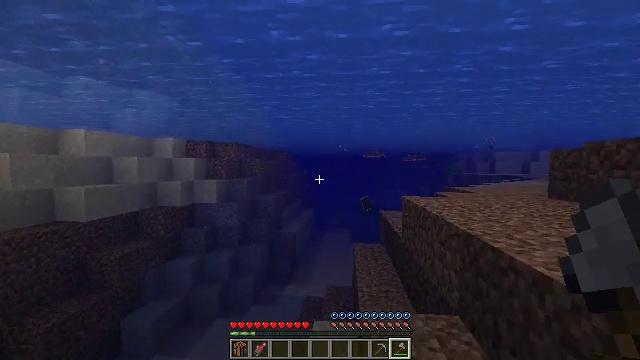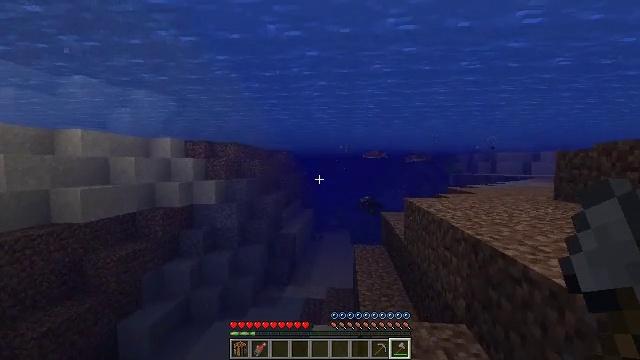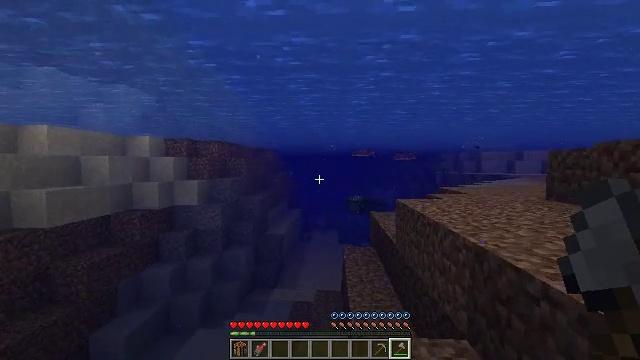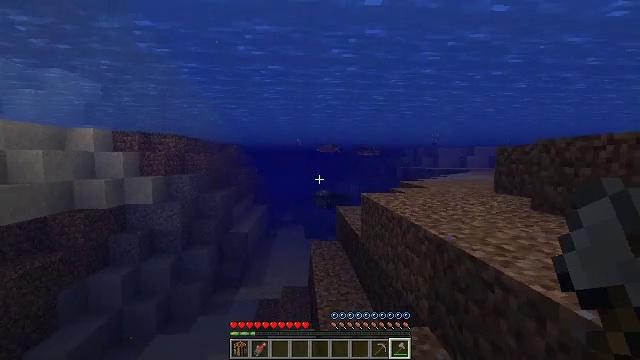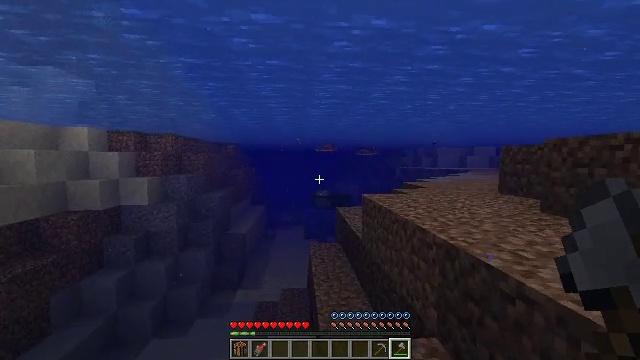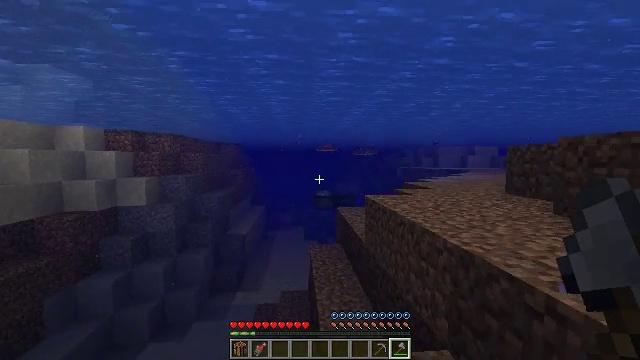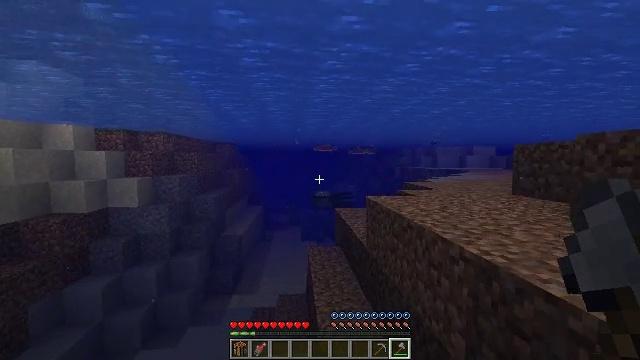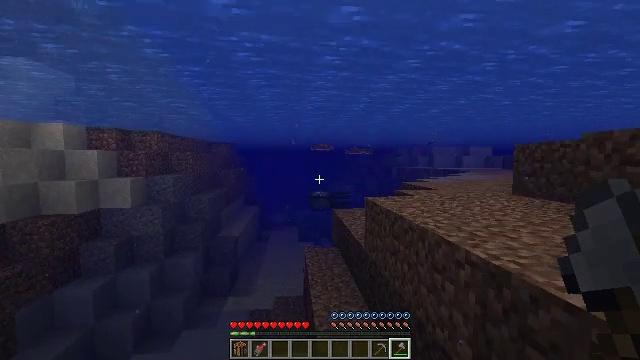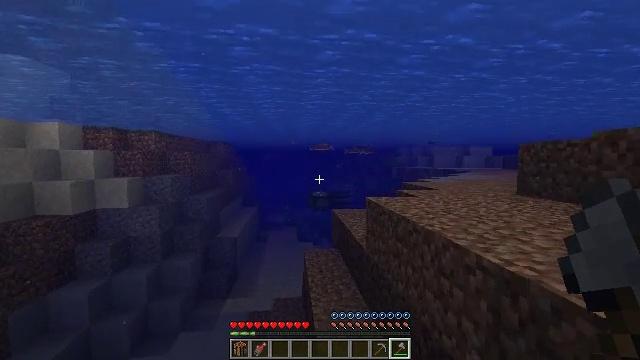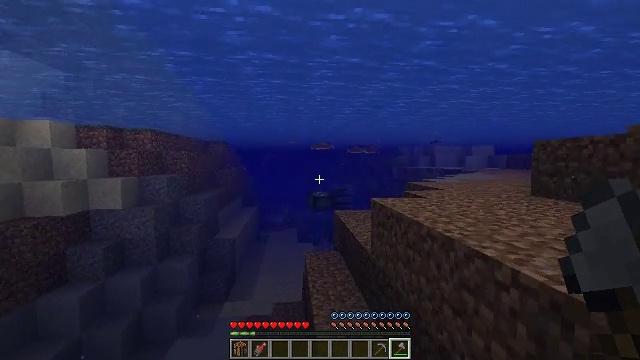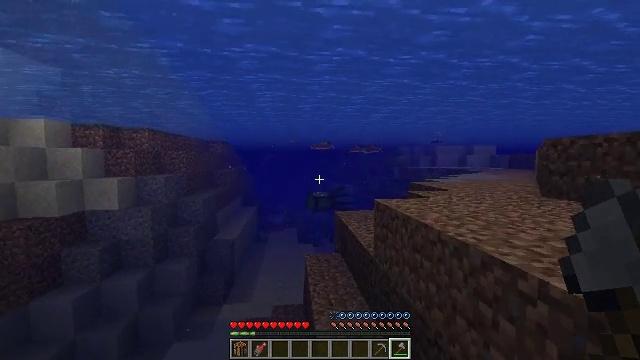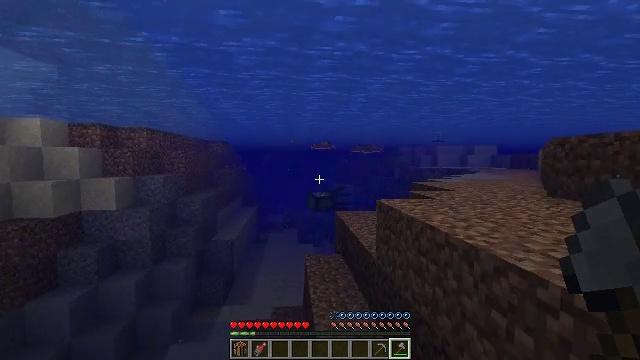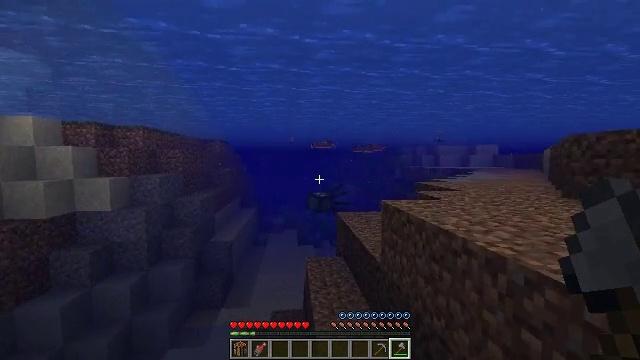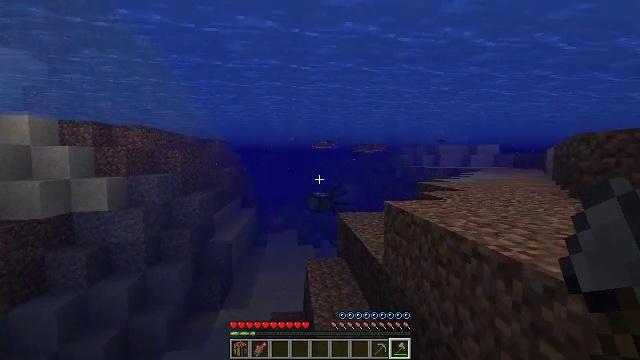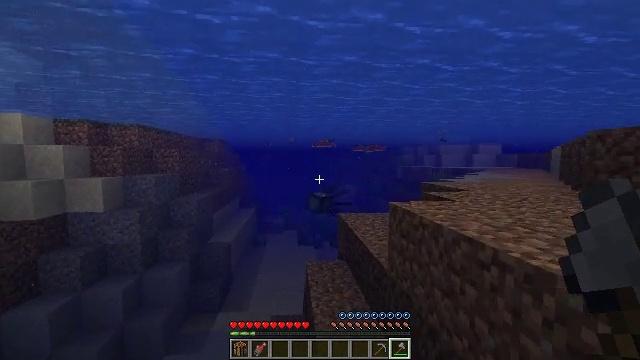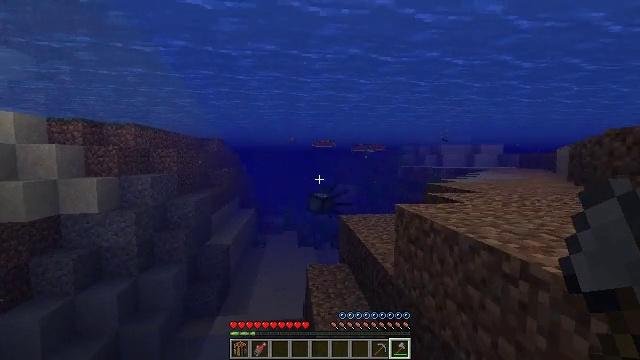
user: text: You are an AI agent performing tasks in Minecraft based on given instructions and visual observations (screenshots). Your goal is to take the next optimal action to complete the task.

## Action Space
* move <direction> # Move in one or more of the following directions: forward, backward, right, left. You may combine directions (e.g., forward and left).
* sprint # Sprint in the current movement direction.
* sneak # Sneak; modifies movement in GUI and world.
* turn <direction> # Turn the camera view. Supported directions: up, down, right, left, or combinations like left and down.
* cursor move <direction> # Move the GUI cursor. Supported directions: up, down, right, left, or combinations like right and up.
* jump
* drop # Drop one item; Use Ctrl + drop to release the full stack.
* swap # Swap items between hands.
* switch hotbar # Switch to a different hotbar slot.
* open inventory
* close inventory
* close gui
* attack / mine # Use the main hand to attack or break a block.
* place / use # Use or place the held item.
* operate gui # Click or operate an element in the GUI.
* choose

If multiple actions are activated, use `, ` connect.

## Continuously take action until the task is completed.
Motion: motion action
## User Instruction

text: Fish and kill the salmon.
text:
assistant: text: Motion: move forward, sprint
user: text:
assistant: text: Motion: move forward, sprint, turn right
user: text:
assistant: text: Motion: move forward, sprint, turn right and down
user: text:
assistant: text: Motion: move forward, sprint
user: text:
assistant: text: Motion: move forward, sprint
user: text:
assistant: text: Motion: move forward, sprint
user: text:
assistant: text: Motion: move forward, sprint
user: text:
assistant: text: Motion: move forward, sprint
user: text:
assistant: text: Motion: move forward, sprint
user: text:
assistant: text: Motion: move forward, sprint
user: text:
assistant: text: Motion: move forward, sprint
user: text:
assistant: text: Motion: move forward, sprint
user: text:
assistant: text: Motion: move forward, sprint
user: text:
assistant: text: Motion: move forward, sprint
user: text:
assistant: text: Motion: move forward, sprint, jump
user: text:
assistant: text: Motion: move forward, sprint, jump
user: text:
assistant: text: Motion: move forward, sprint, jump
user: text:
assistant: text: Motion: move forward, sprint, jump
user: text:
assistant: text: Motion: move forward, sprint
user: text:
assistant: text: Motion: move forward, sprint
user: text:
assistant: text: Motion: move forward, sprint
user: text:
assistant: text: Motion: move forward, sprint
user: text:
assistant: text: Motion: move forward, sprint
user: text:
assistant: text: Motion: move forward, sprint
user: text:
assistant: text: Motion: move forward, sprint
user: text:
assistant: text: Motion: move forward, sprint
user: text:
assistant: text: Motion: move forward, sprint
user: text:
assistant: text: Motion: move forward, sprint
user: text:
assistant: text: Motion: move forward, sprint
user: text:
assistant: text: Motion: move forward, sprint